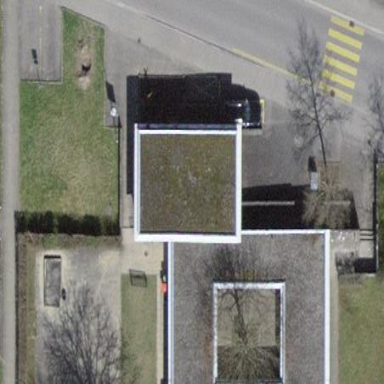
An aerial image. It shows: Public building.